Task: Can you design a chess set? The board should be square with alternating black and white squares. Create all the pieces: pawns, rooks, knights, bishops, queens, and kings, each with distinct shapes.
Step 390:
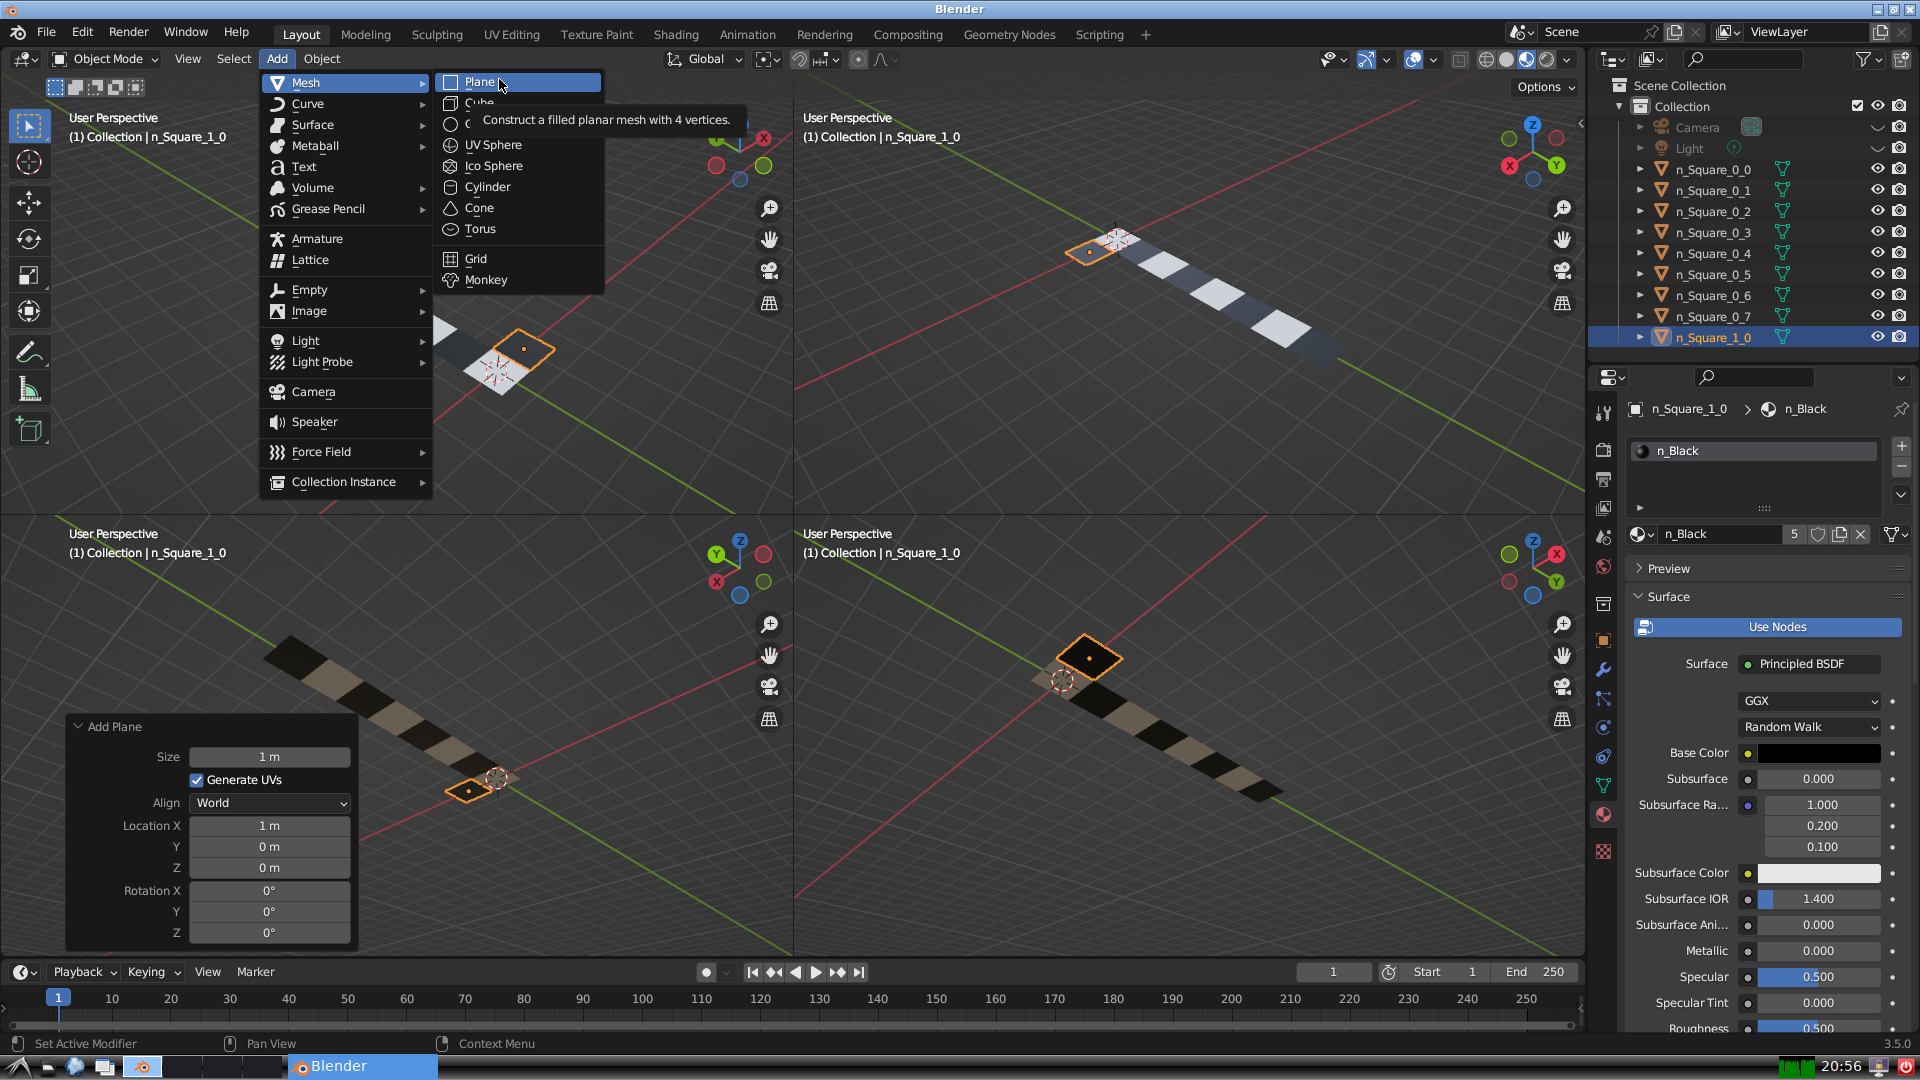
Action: click: no